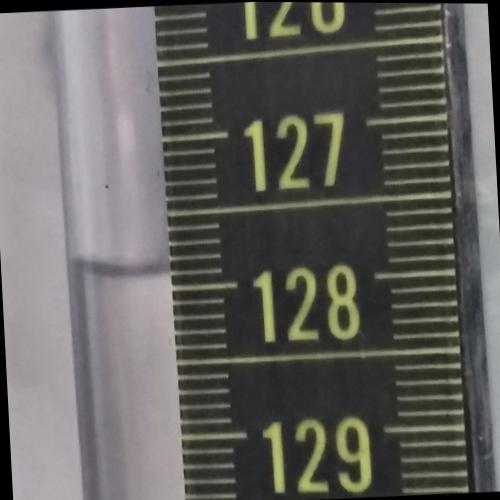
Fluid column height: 127.9 cm